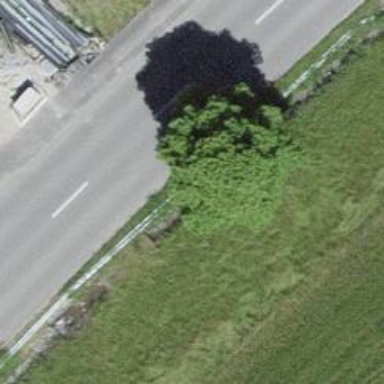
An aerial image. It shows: Culvert tunnel.